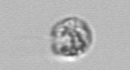
Label: Amoeba